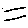
Label: line